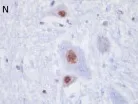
Neuropathological features of concurrent MS and ALS. With diffuse microglia activation extending beyond lesional borders (PG-M1 staining).
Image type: pathology (immunostaining)